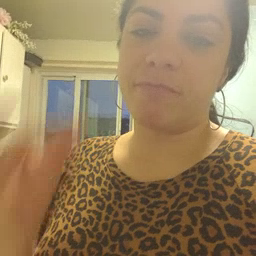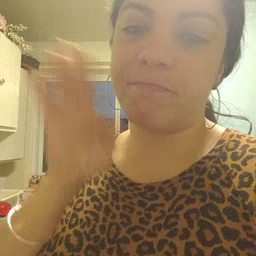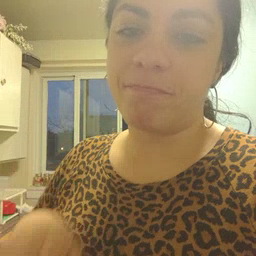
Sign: bee